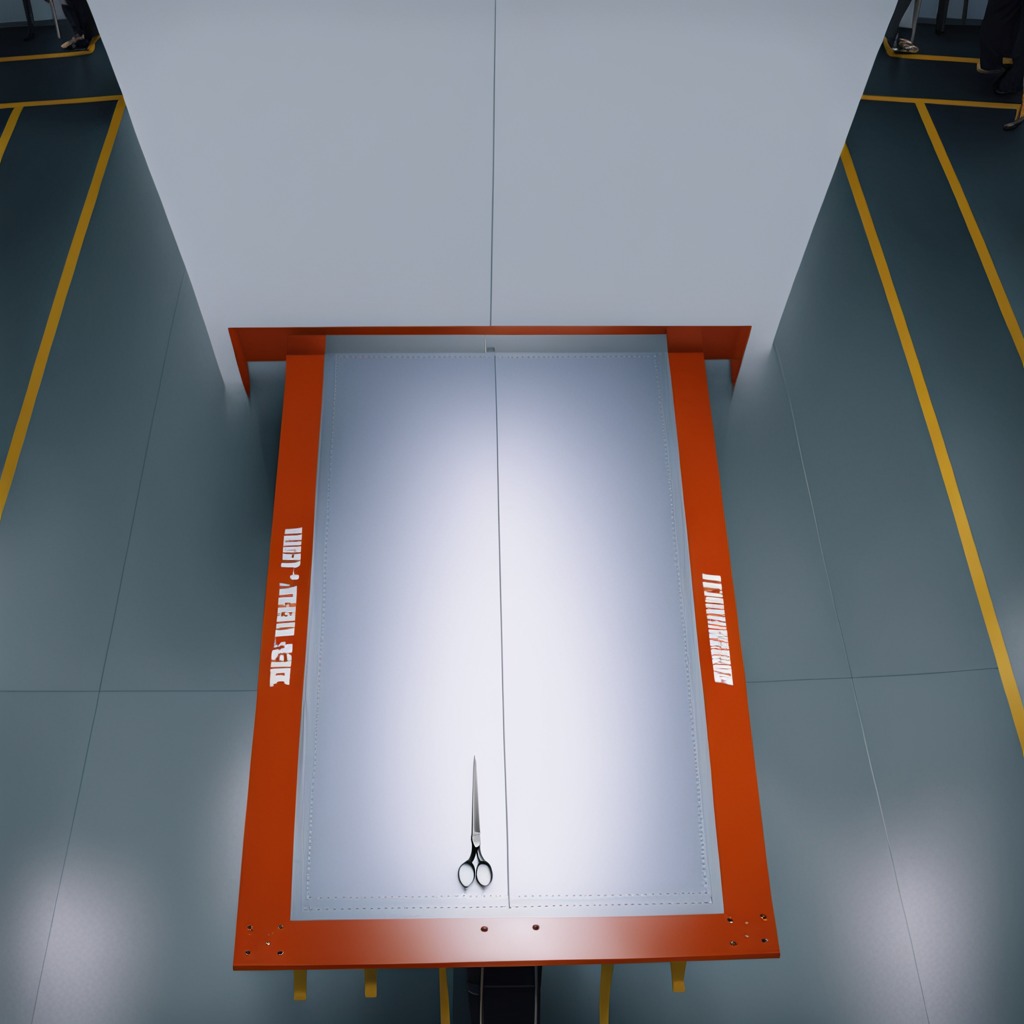
A scissor lies on the toolbox surface in an airplane hangar workshop.